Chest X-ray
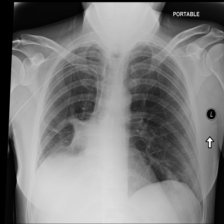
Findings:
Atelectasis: negative
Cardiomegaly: negative
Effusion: negative
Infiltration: negative
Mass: positive
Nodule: positive
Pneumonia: negative
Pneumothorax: negative
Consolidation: negative
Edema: negative
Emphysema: negative
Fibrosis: negative
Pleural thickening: negative
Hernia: negative